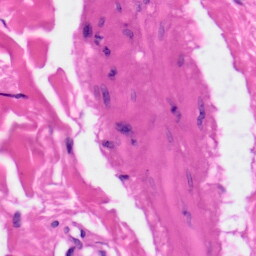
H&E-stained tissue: Skin